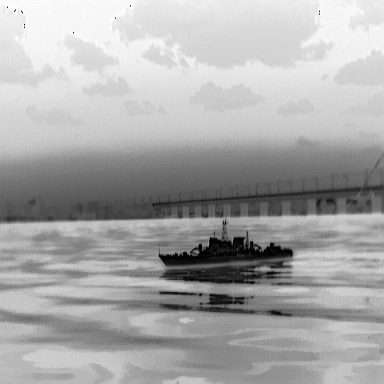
There is a warship in the infrared image.